Question: I am using the following command to check for configuration file for PHP installation.
'$ php --ini'
But when I press enter, it is showing no output. It just comes to a new line without showing anything. Please help me in finding which configuration file is used by my PHP installation.

Basically, I am following the method shown in <URL> link for verifying my PEAR installation.
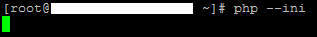
Answer: That should work - it works on my PHP 5.2.19/win32 installation - and I don't know why it isn't working for you, but you can get the same info by either:
- '<?php phpinfo(); ?>'- 'php -i''phpinfo()''php --ini''grep''ini''php --i | grep ini'
Something else that might be worth a try is redirecting the output of 'php --ini' to a file, e.g. 'php --ini > phpini.txt'.
Which PHP version are you running?